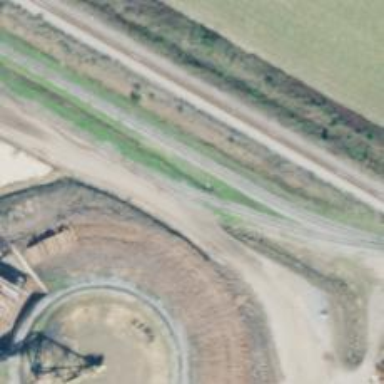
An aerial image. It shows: Railway spur service.